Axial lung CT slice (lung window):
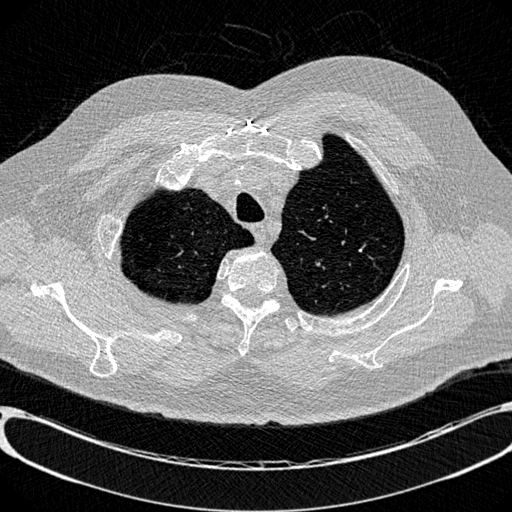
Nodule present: no